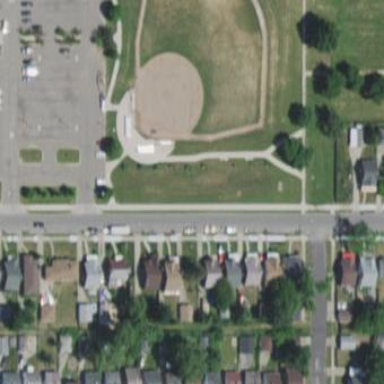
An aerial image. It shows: Baseball pitch for leisure land activities.